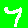
Digit: 7